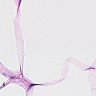
Metastatic tissue present: no